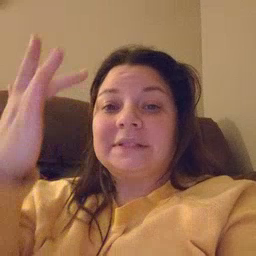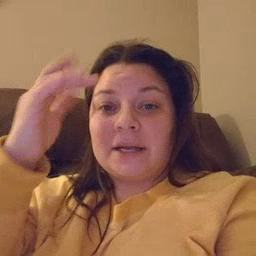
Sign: sick